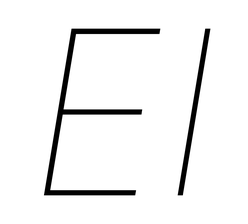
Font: Inter-Italic_Thin_Italic